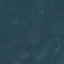
Land use / land cover class: Forest